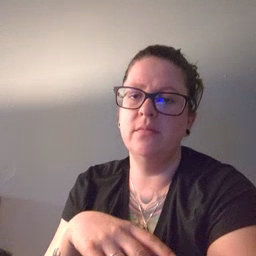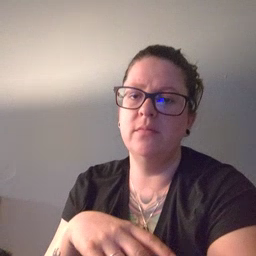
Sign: grandma